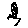
Label: bird